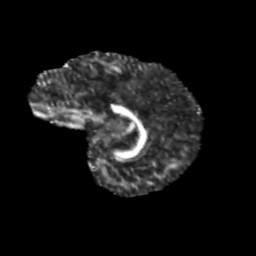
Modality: FA
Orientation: sagittal
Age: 9
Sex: male
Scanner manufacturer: siemens
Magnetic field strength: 3 T
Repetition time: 3.8 s
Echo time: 0.07 s